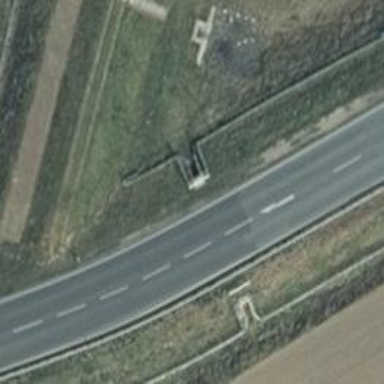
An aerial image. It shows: Wildlife crossing tunnel.